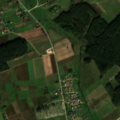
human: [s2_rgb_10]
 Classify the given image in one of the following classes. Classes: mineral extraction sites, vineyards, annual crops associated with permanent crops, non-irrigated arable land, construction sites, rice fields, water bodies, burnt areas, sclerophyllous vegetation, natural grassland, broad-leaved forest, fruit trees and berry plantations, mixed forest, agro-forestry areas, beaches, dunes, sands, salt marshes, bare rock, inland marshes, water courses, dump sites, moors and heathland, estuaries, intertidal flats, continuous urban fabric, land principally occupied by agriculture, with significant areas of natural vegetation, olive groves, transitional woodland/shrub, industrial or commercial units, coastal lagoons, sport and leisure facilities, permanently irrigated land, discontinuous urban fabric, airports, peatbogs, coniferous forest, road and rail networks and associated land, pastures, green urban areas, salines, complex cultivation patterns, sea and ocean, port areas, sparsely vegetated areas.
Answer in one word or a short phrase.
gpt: discontinuous urban fabric, non-irrigated arable land, pastures, complex cultivation patterns, coniferous forest